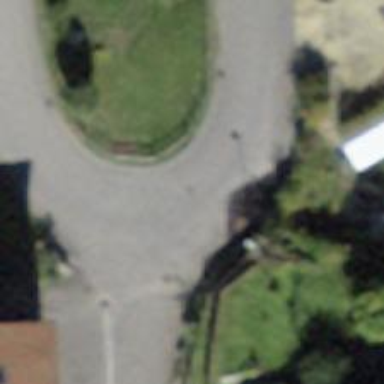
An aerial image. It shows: Residential road.